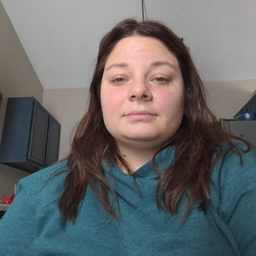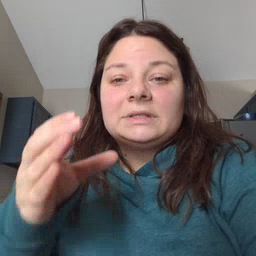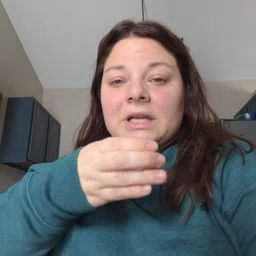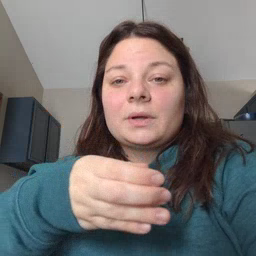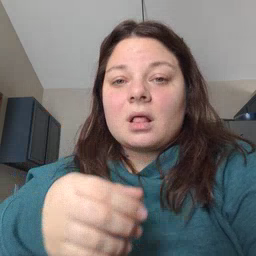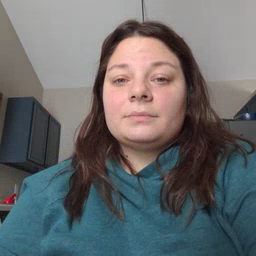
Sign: cereal